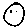
Label: circle